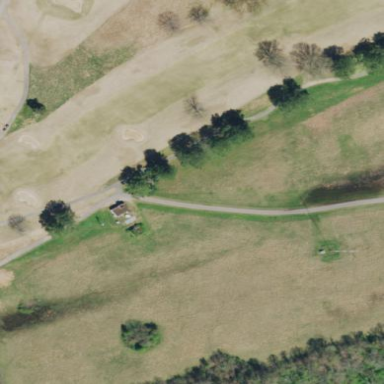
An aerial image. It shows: Golf fairway surrounded by grass.